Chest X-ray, PA view. Patient: 55 years old, sex F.
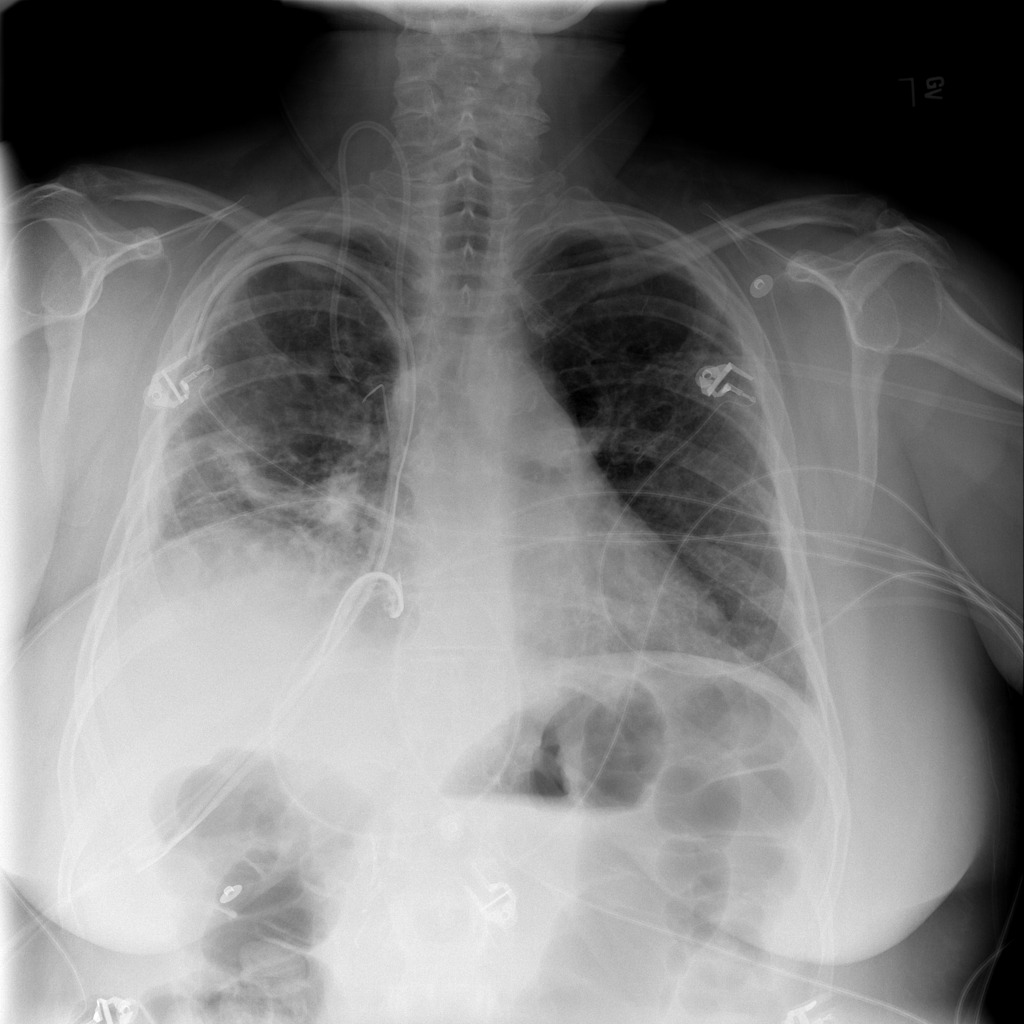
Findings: No Finding